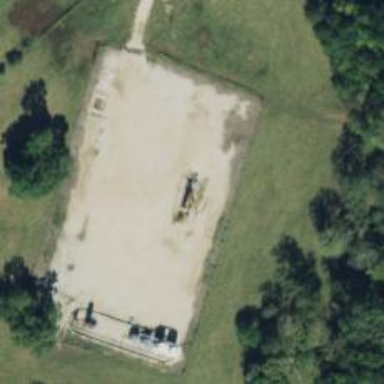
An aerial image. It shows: Petroleum well.